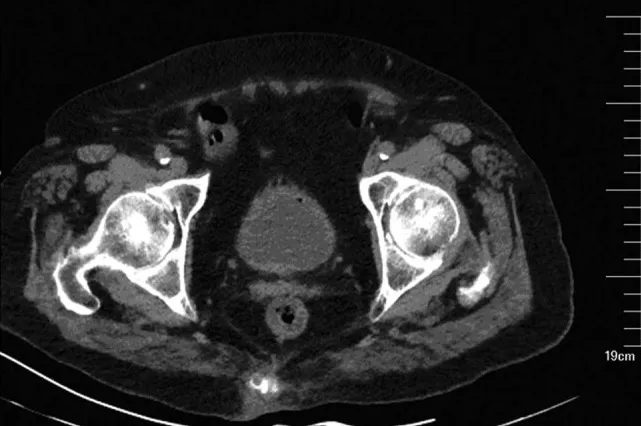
An abdominal CT scan showed thickening bladder wall and a little gas in the bladder.
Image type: radiology (ct)